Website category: jobs
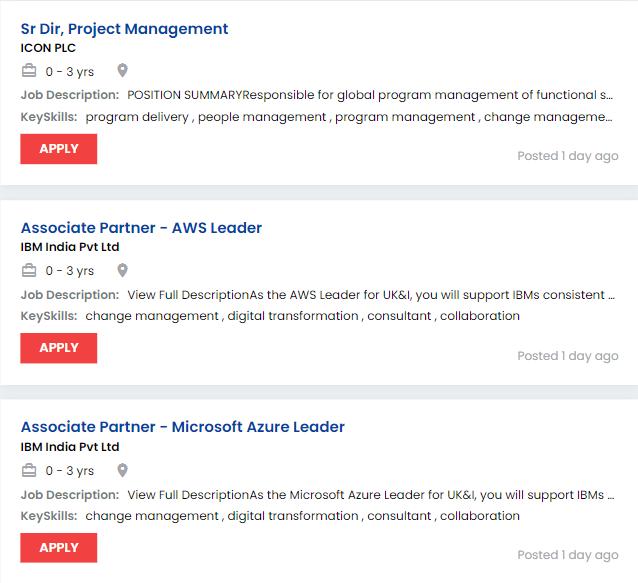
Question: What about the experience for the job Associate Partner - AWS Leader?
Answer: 0 - 3 yrs

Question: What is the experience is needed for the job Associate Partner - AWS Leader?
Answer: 0 - 3 yrs

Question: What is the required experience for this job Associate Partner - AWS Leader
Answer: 0 - 3 yrs

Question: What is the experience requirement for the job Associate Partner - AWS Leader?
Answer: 0 - 3 yrs

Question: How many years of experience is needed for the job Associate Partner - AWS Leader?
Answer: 0 - 3 yrs

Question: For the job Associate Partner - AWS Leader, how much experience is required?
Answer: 0 - 3 yrs

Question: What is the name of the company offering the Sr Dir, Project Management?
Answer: ICON PLC

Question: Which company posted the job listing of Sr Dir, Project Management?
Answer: ICON PLC

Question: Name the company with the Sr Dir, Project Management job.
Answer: ICON PLC

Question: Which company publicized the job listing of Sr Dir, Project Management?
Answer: ICON PLC

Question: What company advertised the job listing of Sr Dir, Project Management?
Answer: ICON PLC

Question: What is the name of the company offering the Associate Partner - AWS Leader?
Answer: IBM India Pvt Ltd

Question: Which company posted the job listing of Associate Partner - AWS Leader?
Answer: IBM India Pvt Ltd

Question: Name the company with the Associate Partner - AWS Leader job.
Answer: IBM India Pvt Ltd

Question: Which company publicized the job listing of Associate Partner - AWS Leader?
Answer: IBM India Pvt Ltd

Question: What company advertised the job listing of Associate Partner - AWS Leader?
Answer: IBM India Pvt Ltd

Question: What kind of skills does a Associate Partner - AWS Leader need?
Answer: change management , digital transformation , consultant , collaboration

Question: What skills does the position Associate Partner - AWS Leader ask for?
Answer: change management , digital transformation , consultant , collaboration

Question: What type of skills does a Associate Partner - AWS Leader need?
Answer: change management , digital transformation , consultant , collaboration

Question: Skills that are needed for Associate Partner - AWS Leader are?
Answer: change management , digital transformation , consultant , collaboration

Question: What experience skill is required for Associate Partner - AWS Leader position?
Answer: change management , digital transformation , consultant , collaboration

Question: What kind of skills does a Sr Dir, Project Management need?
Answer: program delivery , people management , program management , change management , service delivery , project management , mitigation , director , collaboration

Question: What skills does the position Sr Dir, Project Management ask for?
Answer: program delivery , people management , program management , change management , service delivery , project management , mitigation , director , collaboration

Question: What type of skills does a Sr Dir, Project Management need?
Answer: program delivery , people management , program management , change management , service delivery , project management , mitigation , director , collaboration

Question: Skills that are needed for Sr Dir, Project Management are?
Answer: program delivery , people management , program management , change management , service delivery , project management , mitigation , director , collaboration

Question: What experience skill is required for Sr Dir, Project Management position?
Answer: program delivery , people management , program management , change management , service delivery , project management , mitigation , director , collaboration